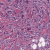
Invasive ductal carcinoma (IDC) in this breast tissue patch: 1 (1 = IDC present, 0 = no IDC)